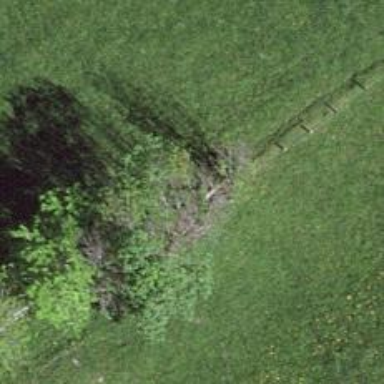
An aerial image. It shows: Fence.